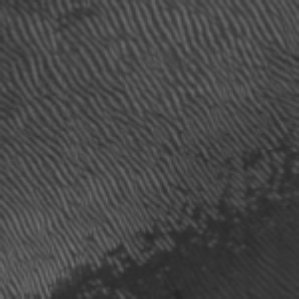
Label: frost